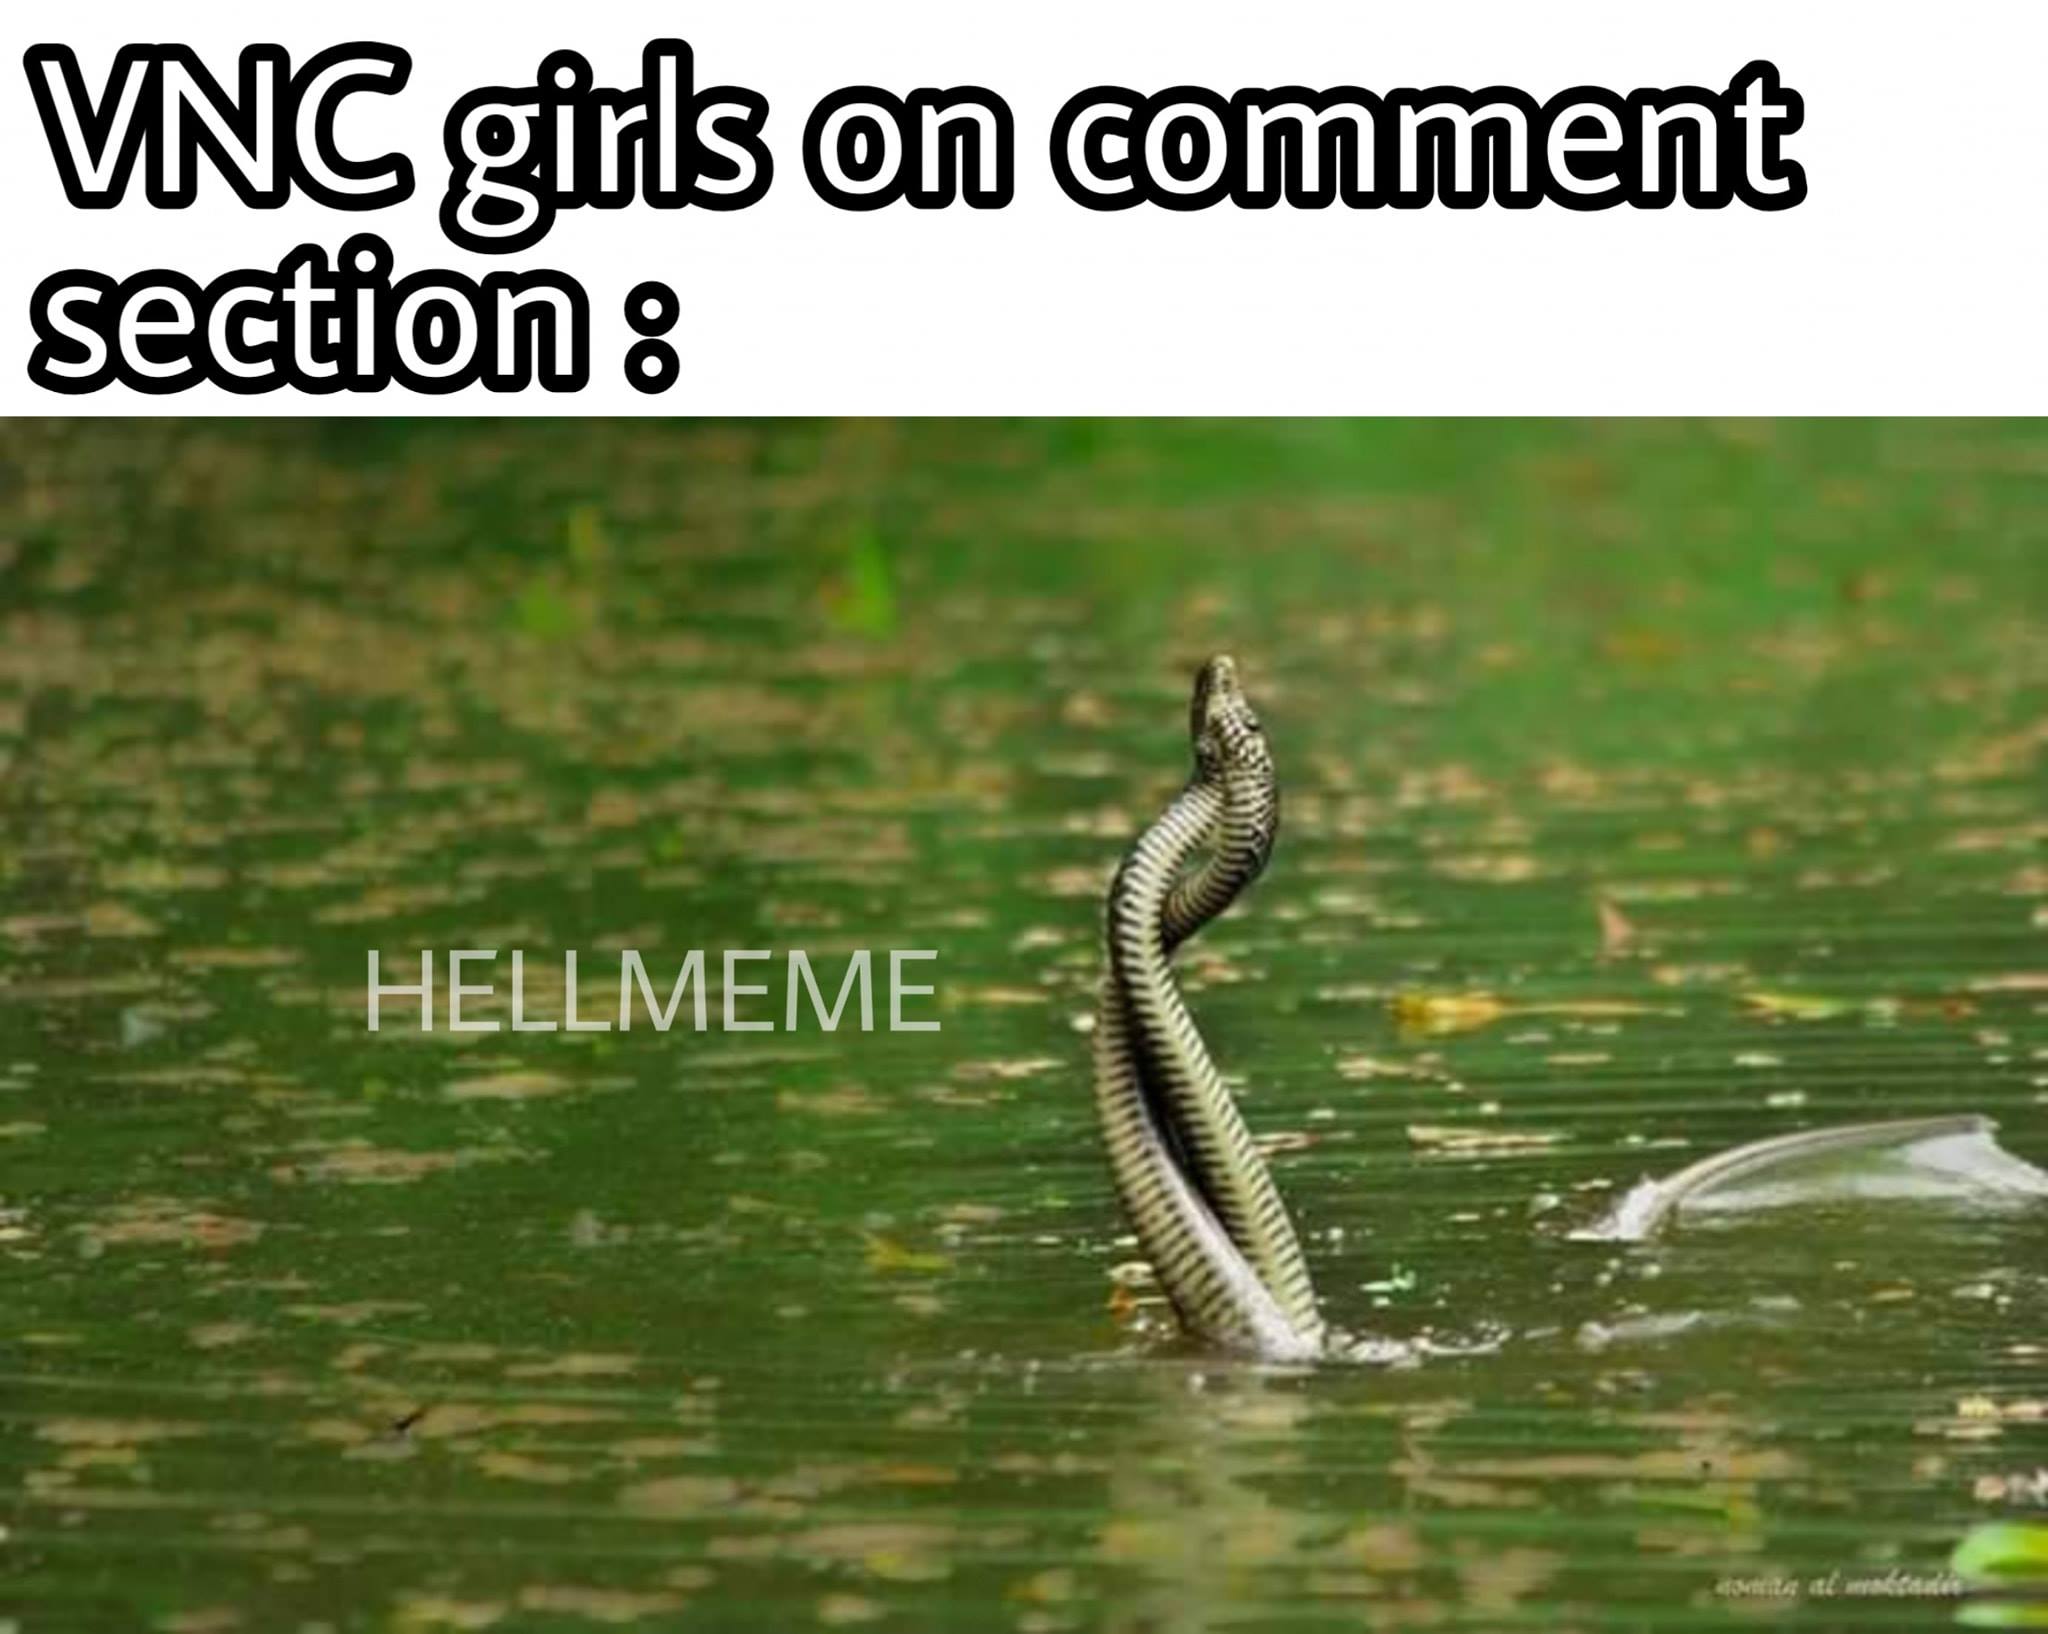
Caption: VNC girls on comment section :
Label: hate